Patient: sex M, age 32
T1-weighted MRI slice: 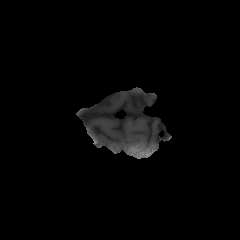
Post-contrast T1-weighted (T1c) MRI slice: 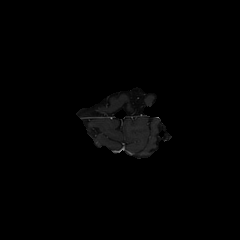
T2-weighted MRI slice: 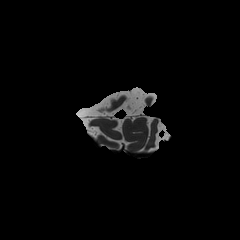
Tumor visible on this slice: no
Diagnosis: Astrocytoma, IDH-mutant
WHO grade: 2